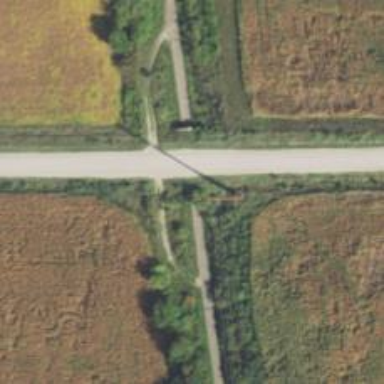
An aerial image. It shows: Abandoned railway next to cycleway.